Question: I've loaded an unpacked extension in chrome. The icon has an unwanted yellow/orange background where it was supposed to be transparent. If I fill the transparent color, it still has a yellow/orange border. Is it a new update in Chrome that indicates an unpacked extension or is it indicating a security issue ?

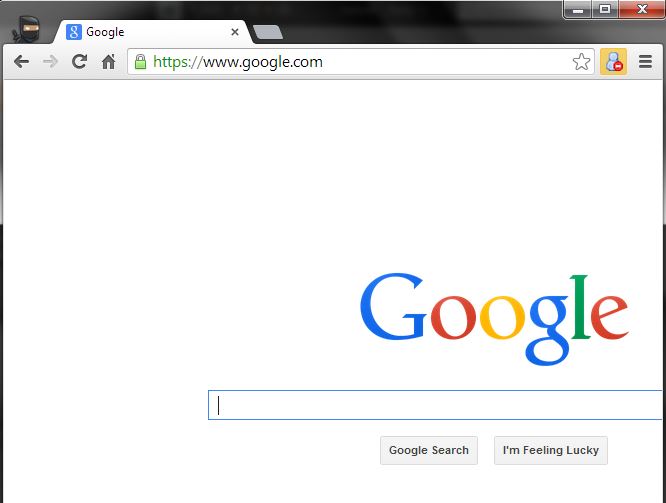
Answer: I think it has to do with unpacked extension as <URL>
> Chrome extensions that are in developer mode (loaded from the command
line or as extensions from chrome://extensions) will now be
with an on Windows.This change will target Windows Beta and Stable but you can have it
now by running the last chromium build with the
--enable-force-dev-mode-highlighting switch1.1 <URL>
Verified, that if you pack the extension & install it, the highlight goes away. The extension doesn't have to come from Chrome store. Even if the packed extension is installed from the desktop (drag & drop on the browser), it's fine. I'm guessing it has to do with signing the integrity of the extension. If a malware tries to muck with it, the packed extension would become invalid. Whereas it's relatively simple to tamper an unpacked extension.
It's very easy to pack an extension, no external tools needed : <URL>